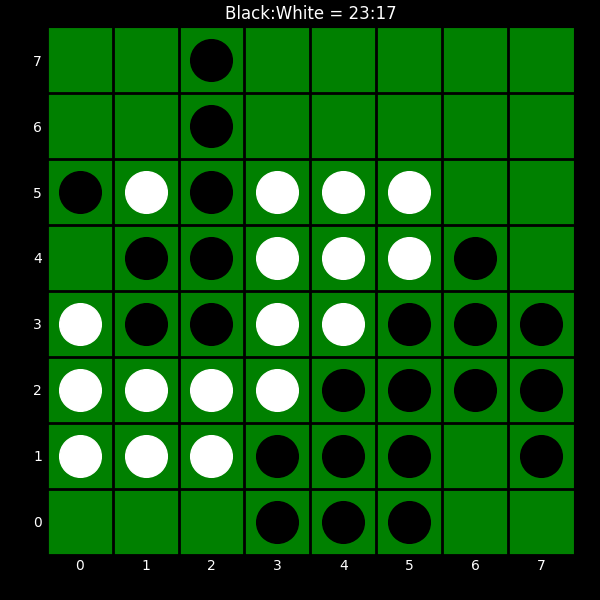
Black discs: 23
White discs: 17